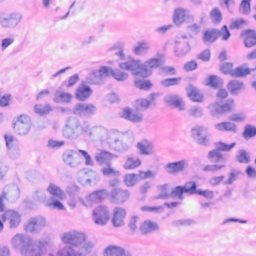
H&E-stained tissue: Breast